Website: macys
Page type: delivery-shipping
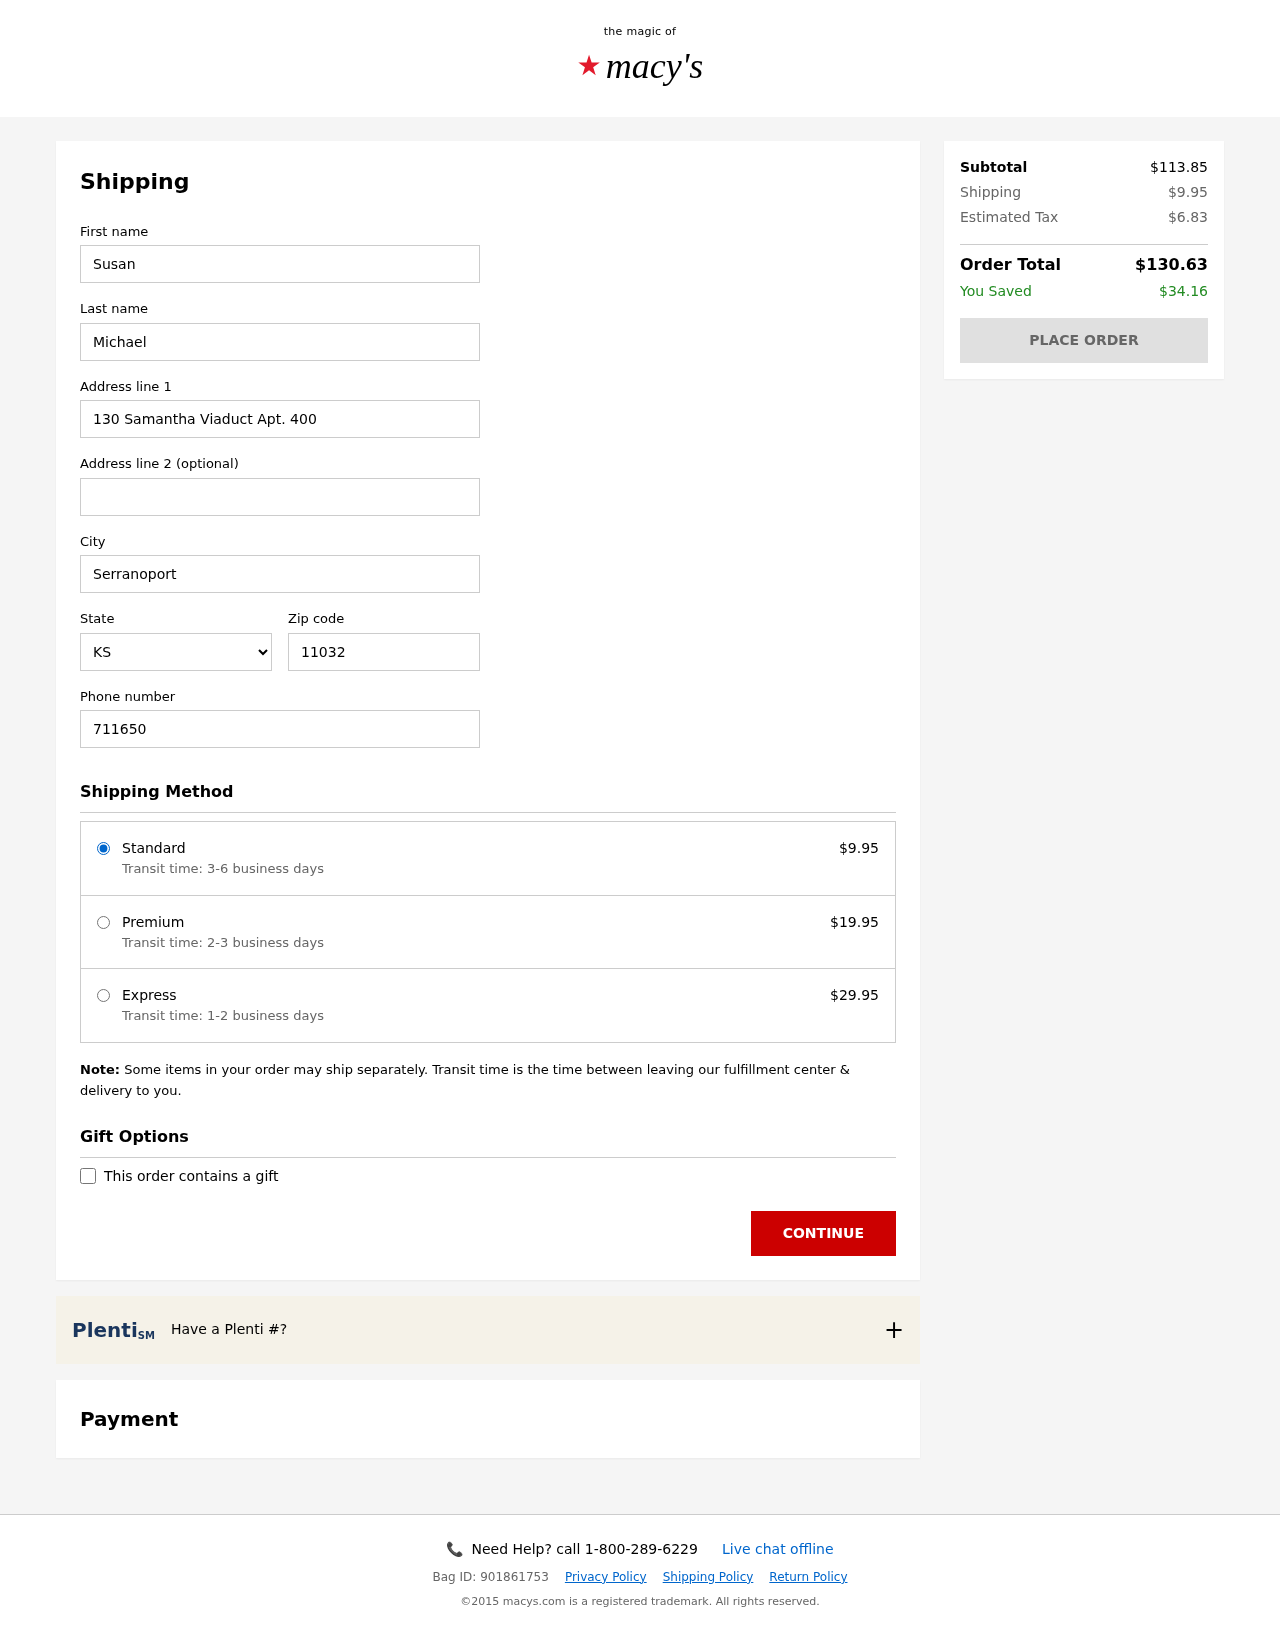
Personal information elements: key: PII_CITY
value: Serranoport
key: PII_FIRSTNAME
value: Susan
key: PII_LASTNAME
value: Michael
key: PII_PHONE
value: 7116507774
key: PII_POSTCODE
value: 11032
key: PII_STATE_ABBR
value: KS
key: PII_STREET
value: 130 Samantha Viaduct Apt. 400
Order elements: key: ORDER_SHIPPING_COST
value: $9.95
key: ORDER_SHIPPING_PREMIUM
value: $19.95
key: ORDER_SHIPPING_EXPRESS
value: $29.95
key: ORDER_SUBTOTAL
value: $113.85
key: ORDER_TAX
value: $6.83
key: ORDER_TOTAL
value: $130.63
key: ORDER_SAVINGS
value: $34.16